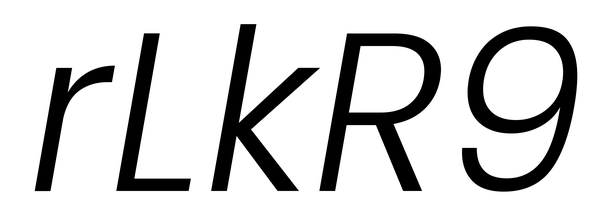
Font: Poppins-LightItalic